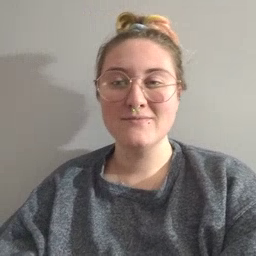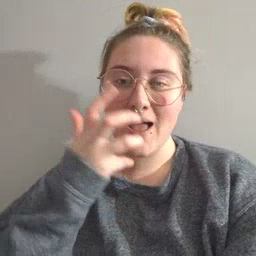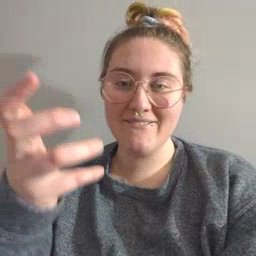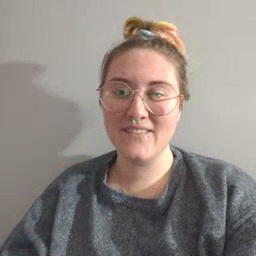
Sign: giraffe